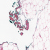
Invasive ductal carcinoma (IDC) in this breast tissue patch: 0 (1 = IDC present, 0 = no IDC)